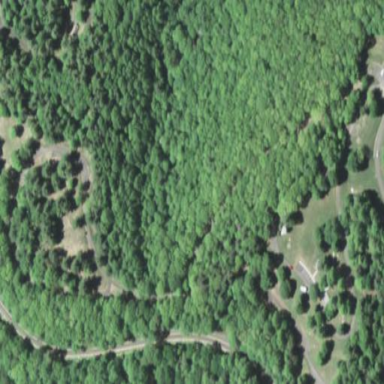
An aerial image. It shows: Campsite with tents set up.